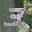
Label: 3